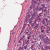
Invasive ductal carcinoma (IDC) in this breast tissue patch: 1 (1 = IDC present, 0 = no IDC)